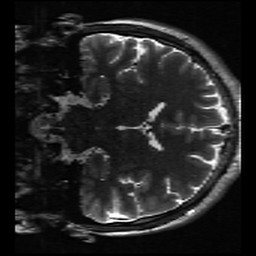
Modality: inplaneT2
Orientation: coronal